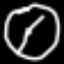
Label: clock